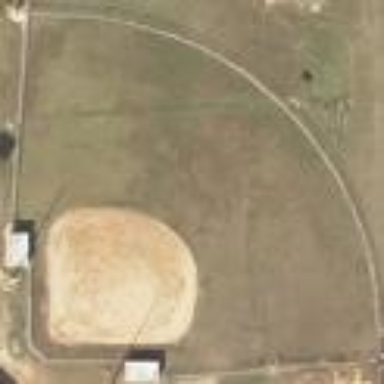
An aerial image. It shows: Softball pitch for leisure sports.